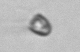
Label: Pyramimonas